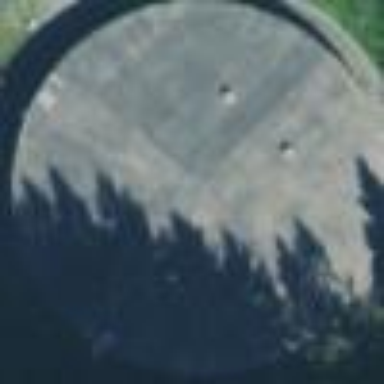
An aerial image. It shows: Water tank structure.